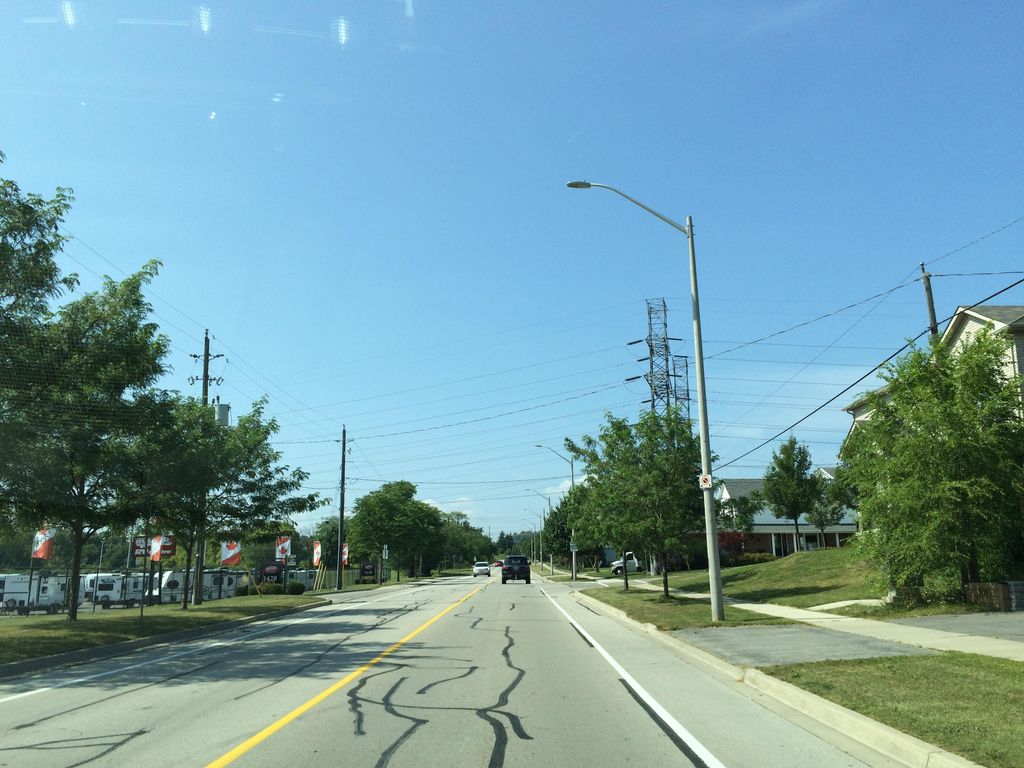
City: hamilton